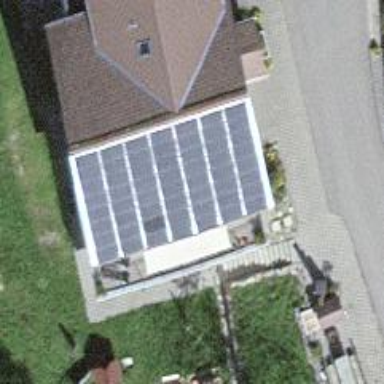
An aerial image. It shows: Solar power generator using photovoltaic panels.